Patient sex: M
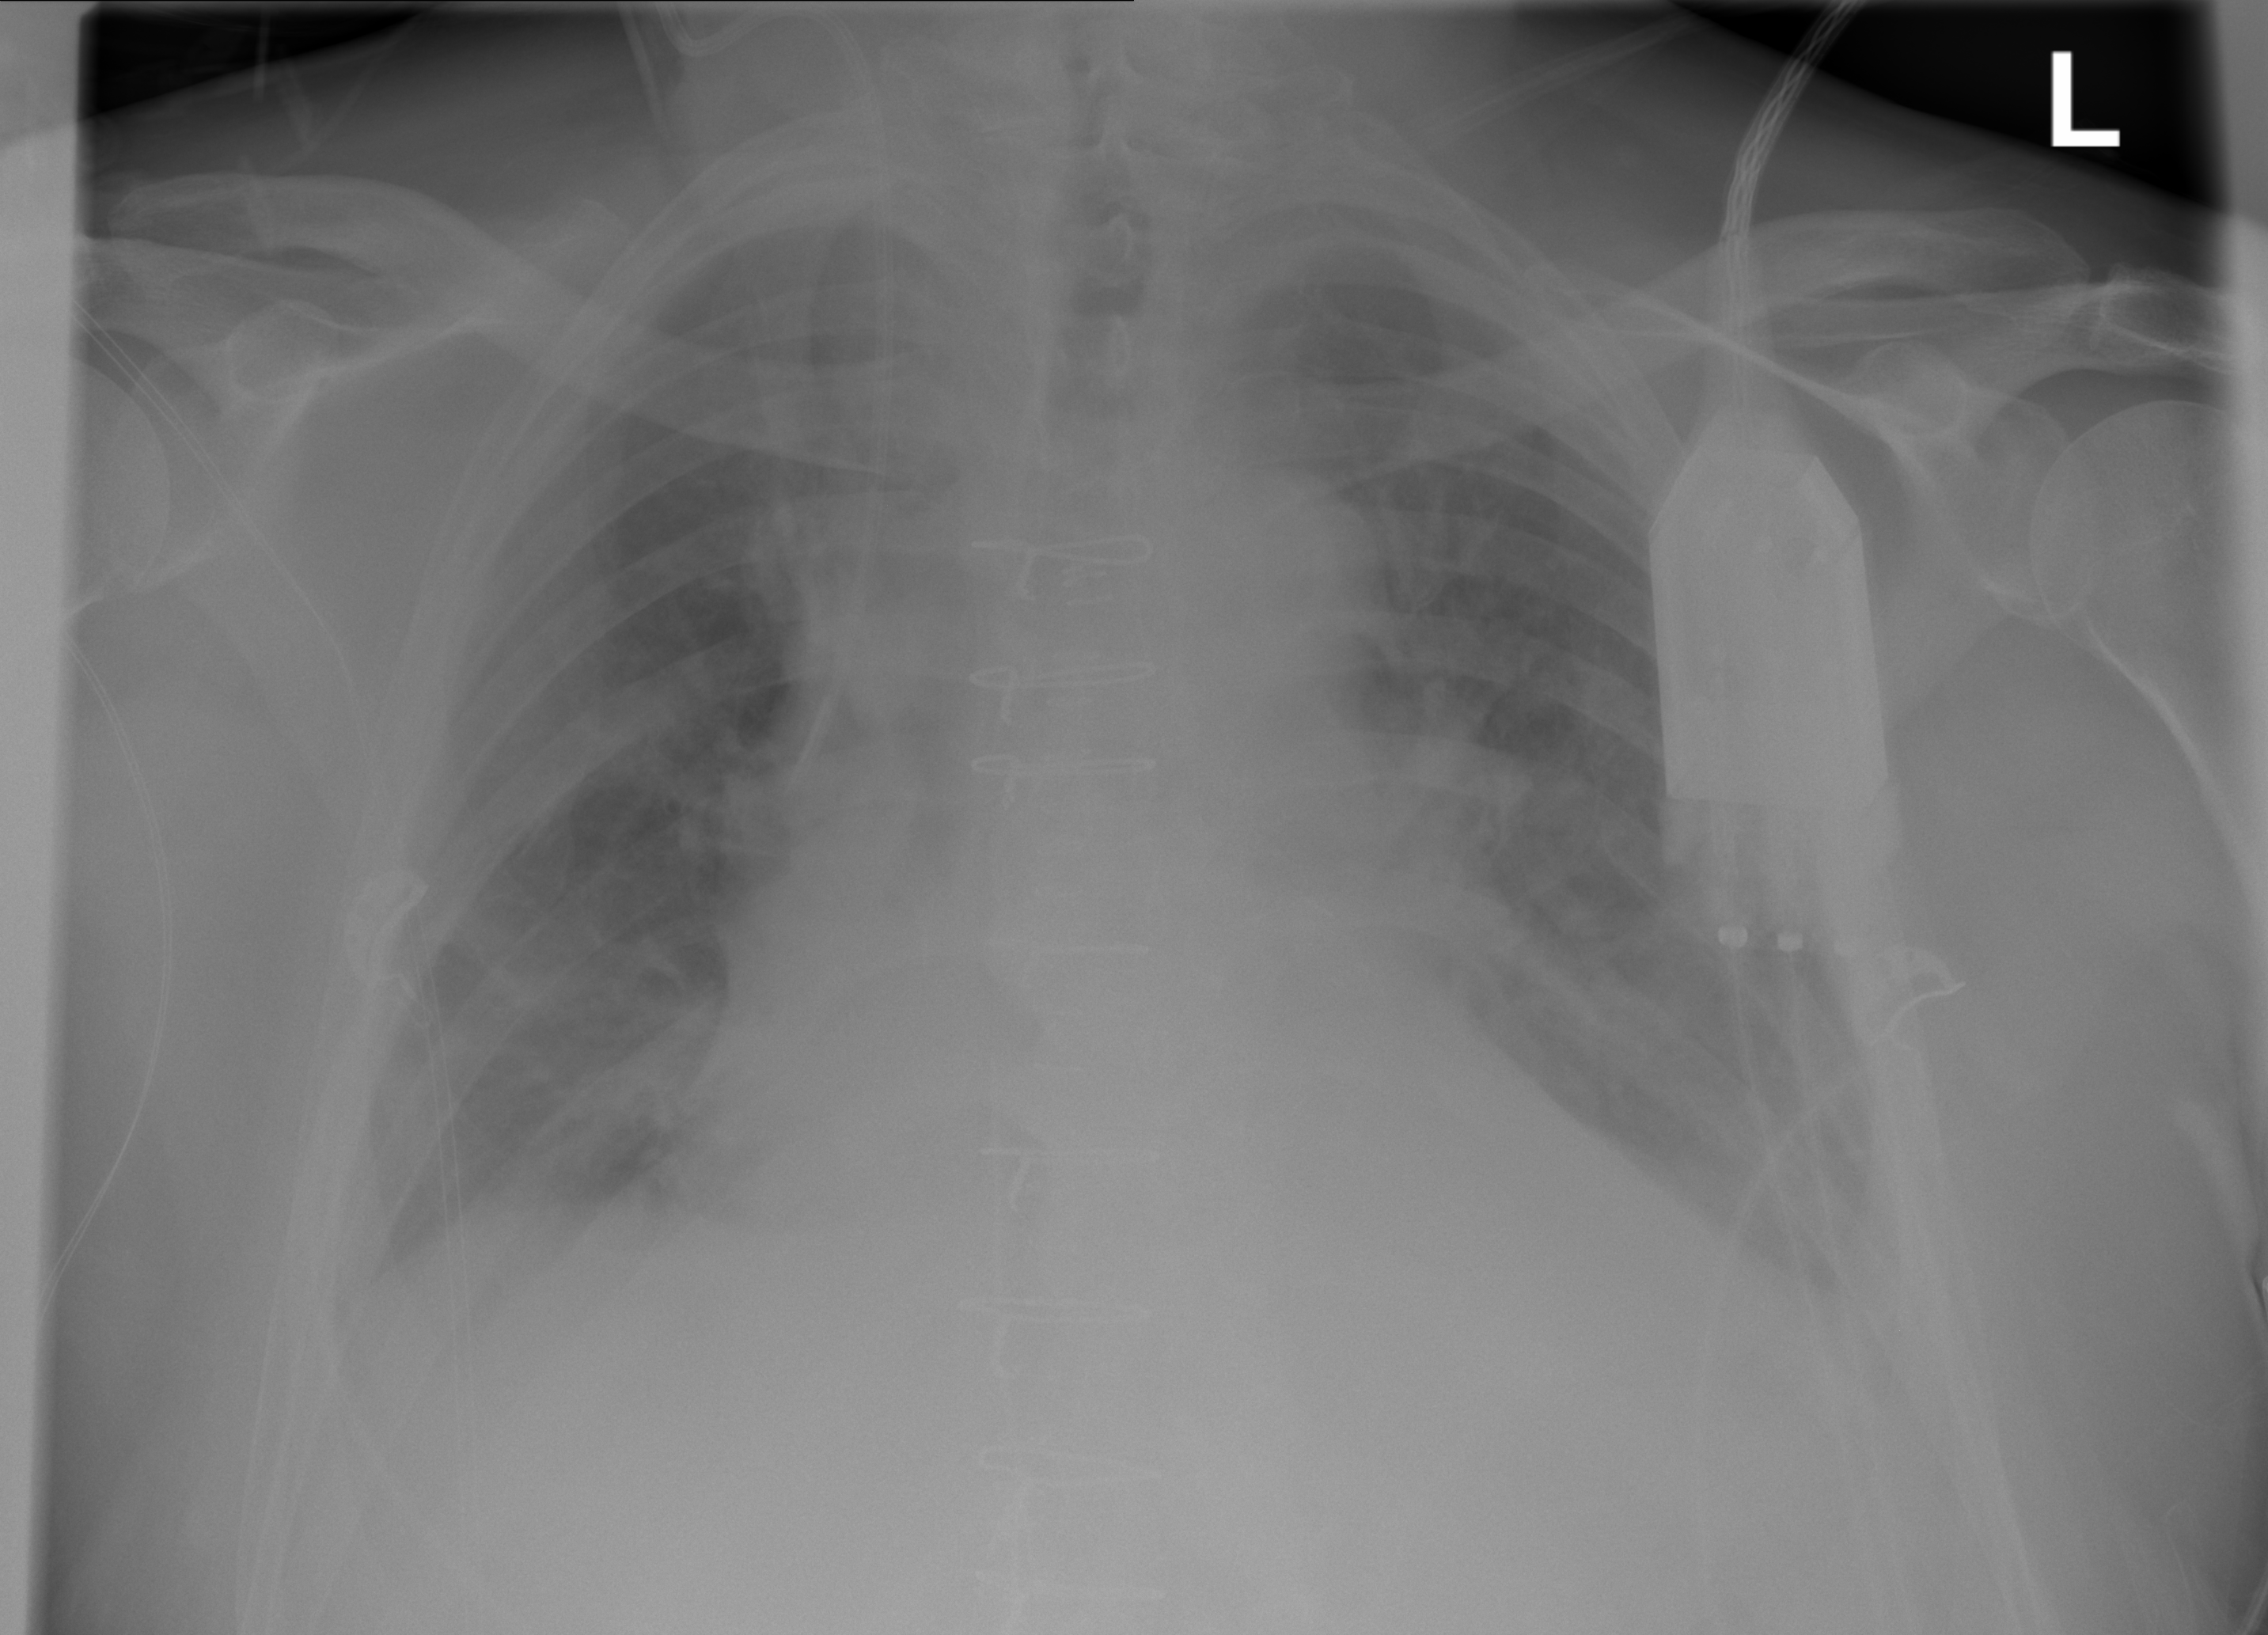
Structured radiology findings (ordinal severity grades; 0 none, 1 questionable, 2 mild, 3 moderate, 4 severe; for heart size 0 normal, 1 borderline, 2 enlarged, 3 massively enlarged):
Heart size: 2
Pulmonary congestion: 2
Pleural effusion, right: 0
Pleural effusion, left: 2
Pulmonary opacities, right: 2
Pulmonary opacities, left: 2
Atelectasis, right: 2
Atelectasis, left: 2